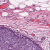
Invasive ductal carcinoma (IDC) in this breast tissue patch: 0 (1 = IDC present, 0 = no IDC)